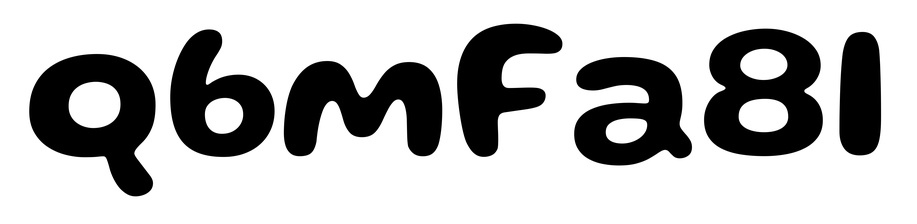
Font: Gluten_SemiBold